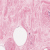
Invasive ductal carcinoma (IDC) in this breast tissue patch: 0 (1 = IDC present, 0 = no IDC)